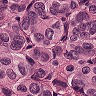
Metastatic tissue present: yes